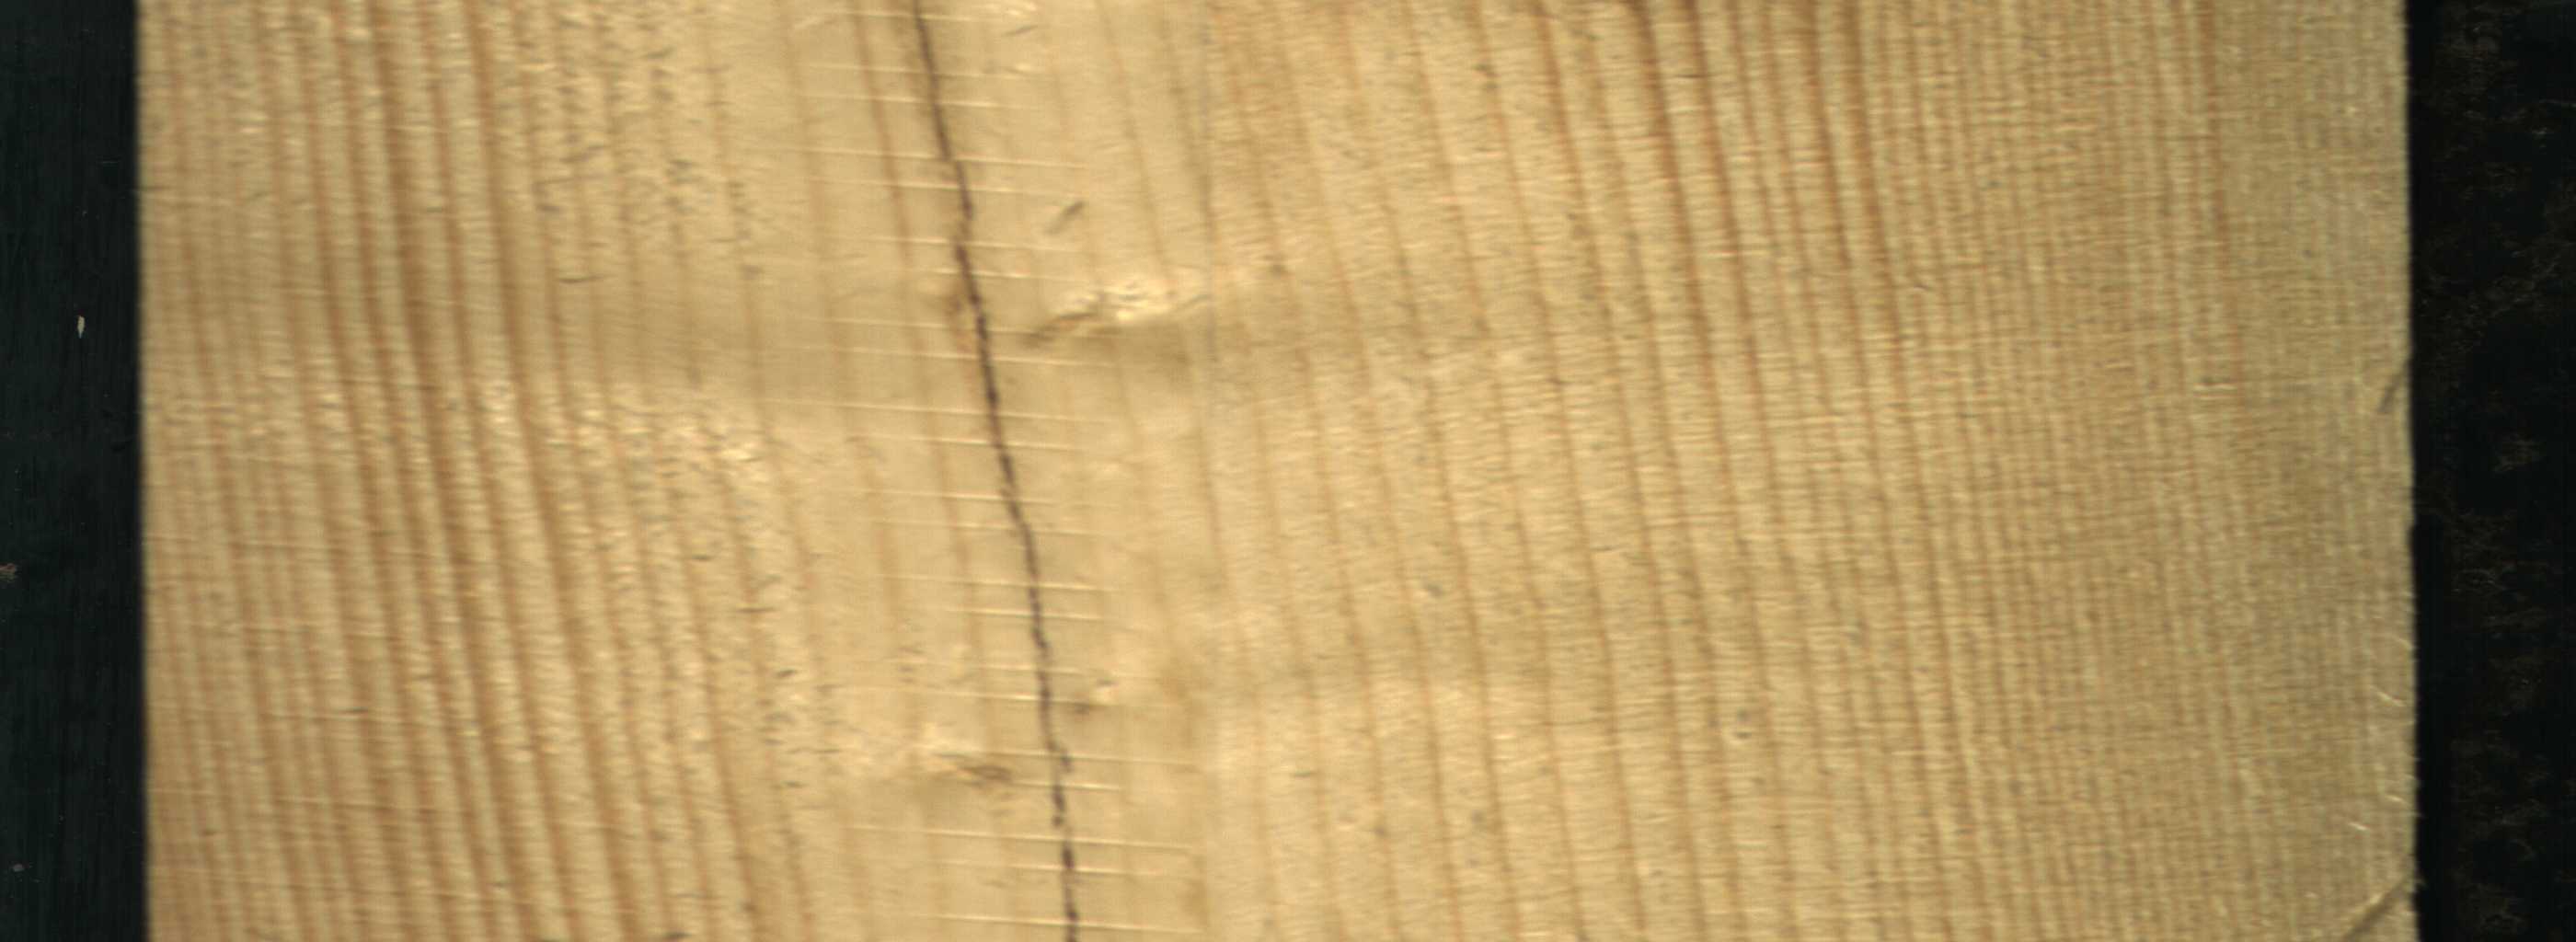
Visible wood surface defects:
Crack